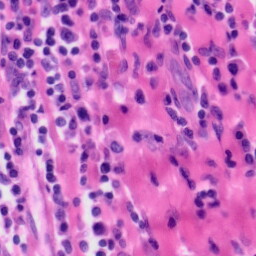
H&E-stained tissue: Tonsil